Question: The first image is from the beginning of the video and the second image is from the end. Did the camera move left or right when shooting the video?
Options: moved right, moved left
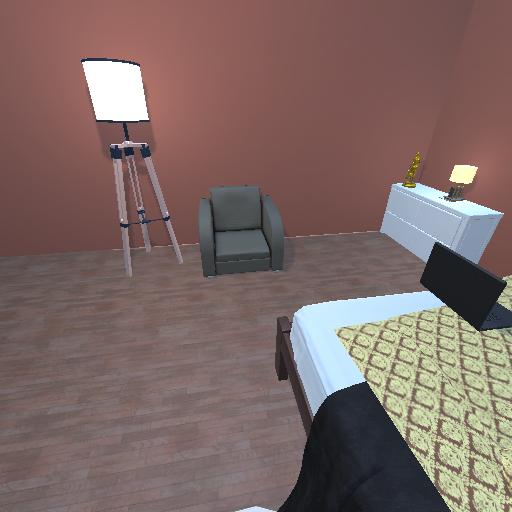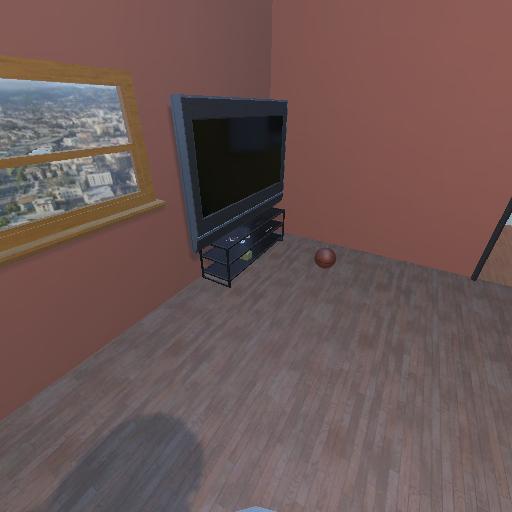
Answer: moved right